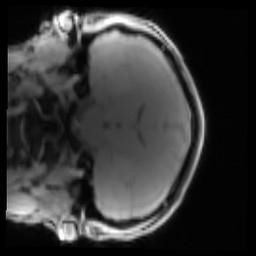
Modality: PDw
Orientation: coronal
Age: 22
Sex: male
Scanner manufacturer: siemens
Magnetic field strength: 3 T
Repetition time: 0.25 s
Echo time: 0.00103 s